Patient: sex F, age 72
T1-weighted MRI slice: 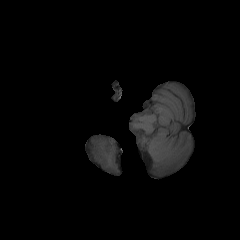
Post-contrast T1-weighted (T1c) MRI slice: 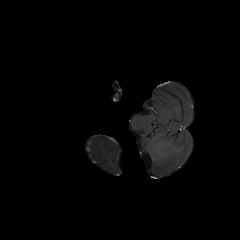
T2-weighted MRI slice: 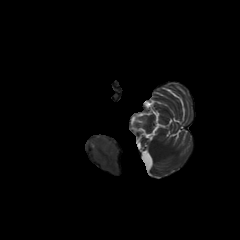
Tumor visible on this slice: no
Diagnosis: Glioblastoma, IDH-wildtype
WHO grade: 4